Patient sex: F
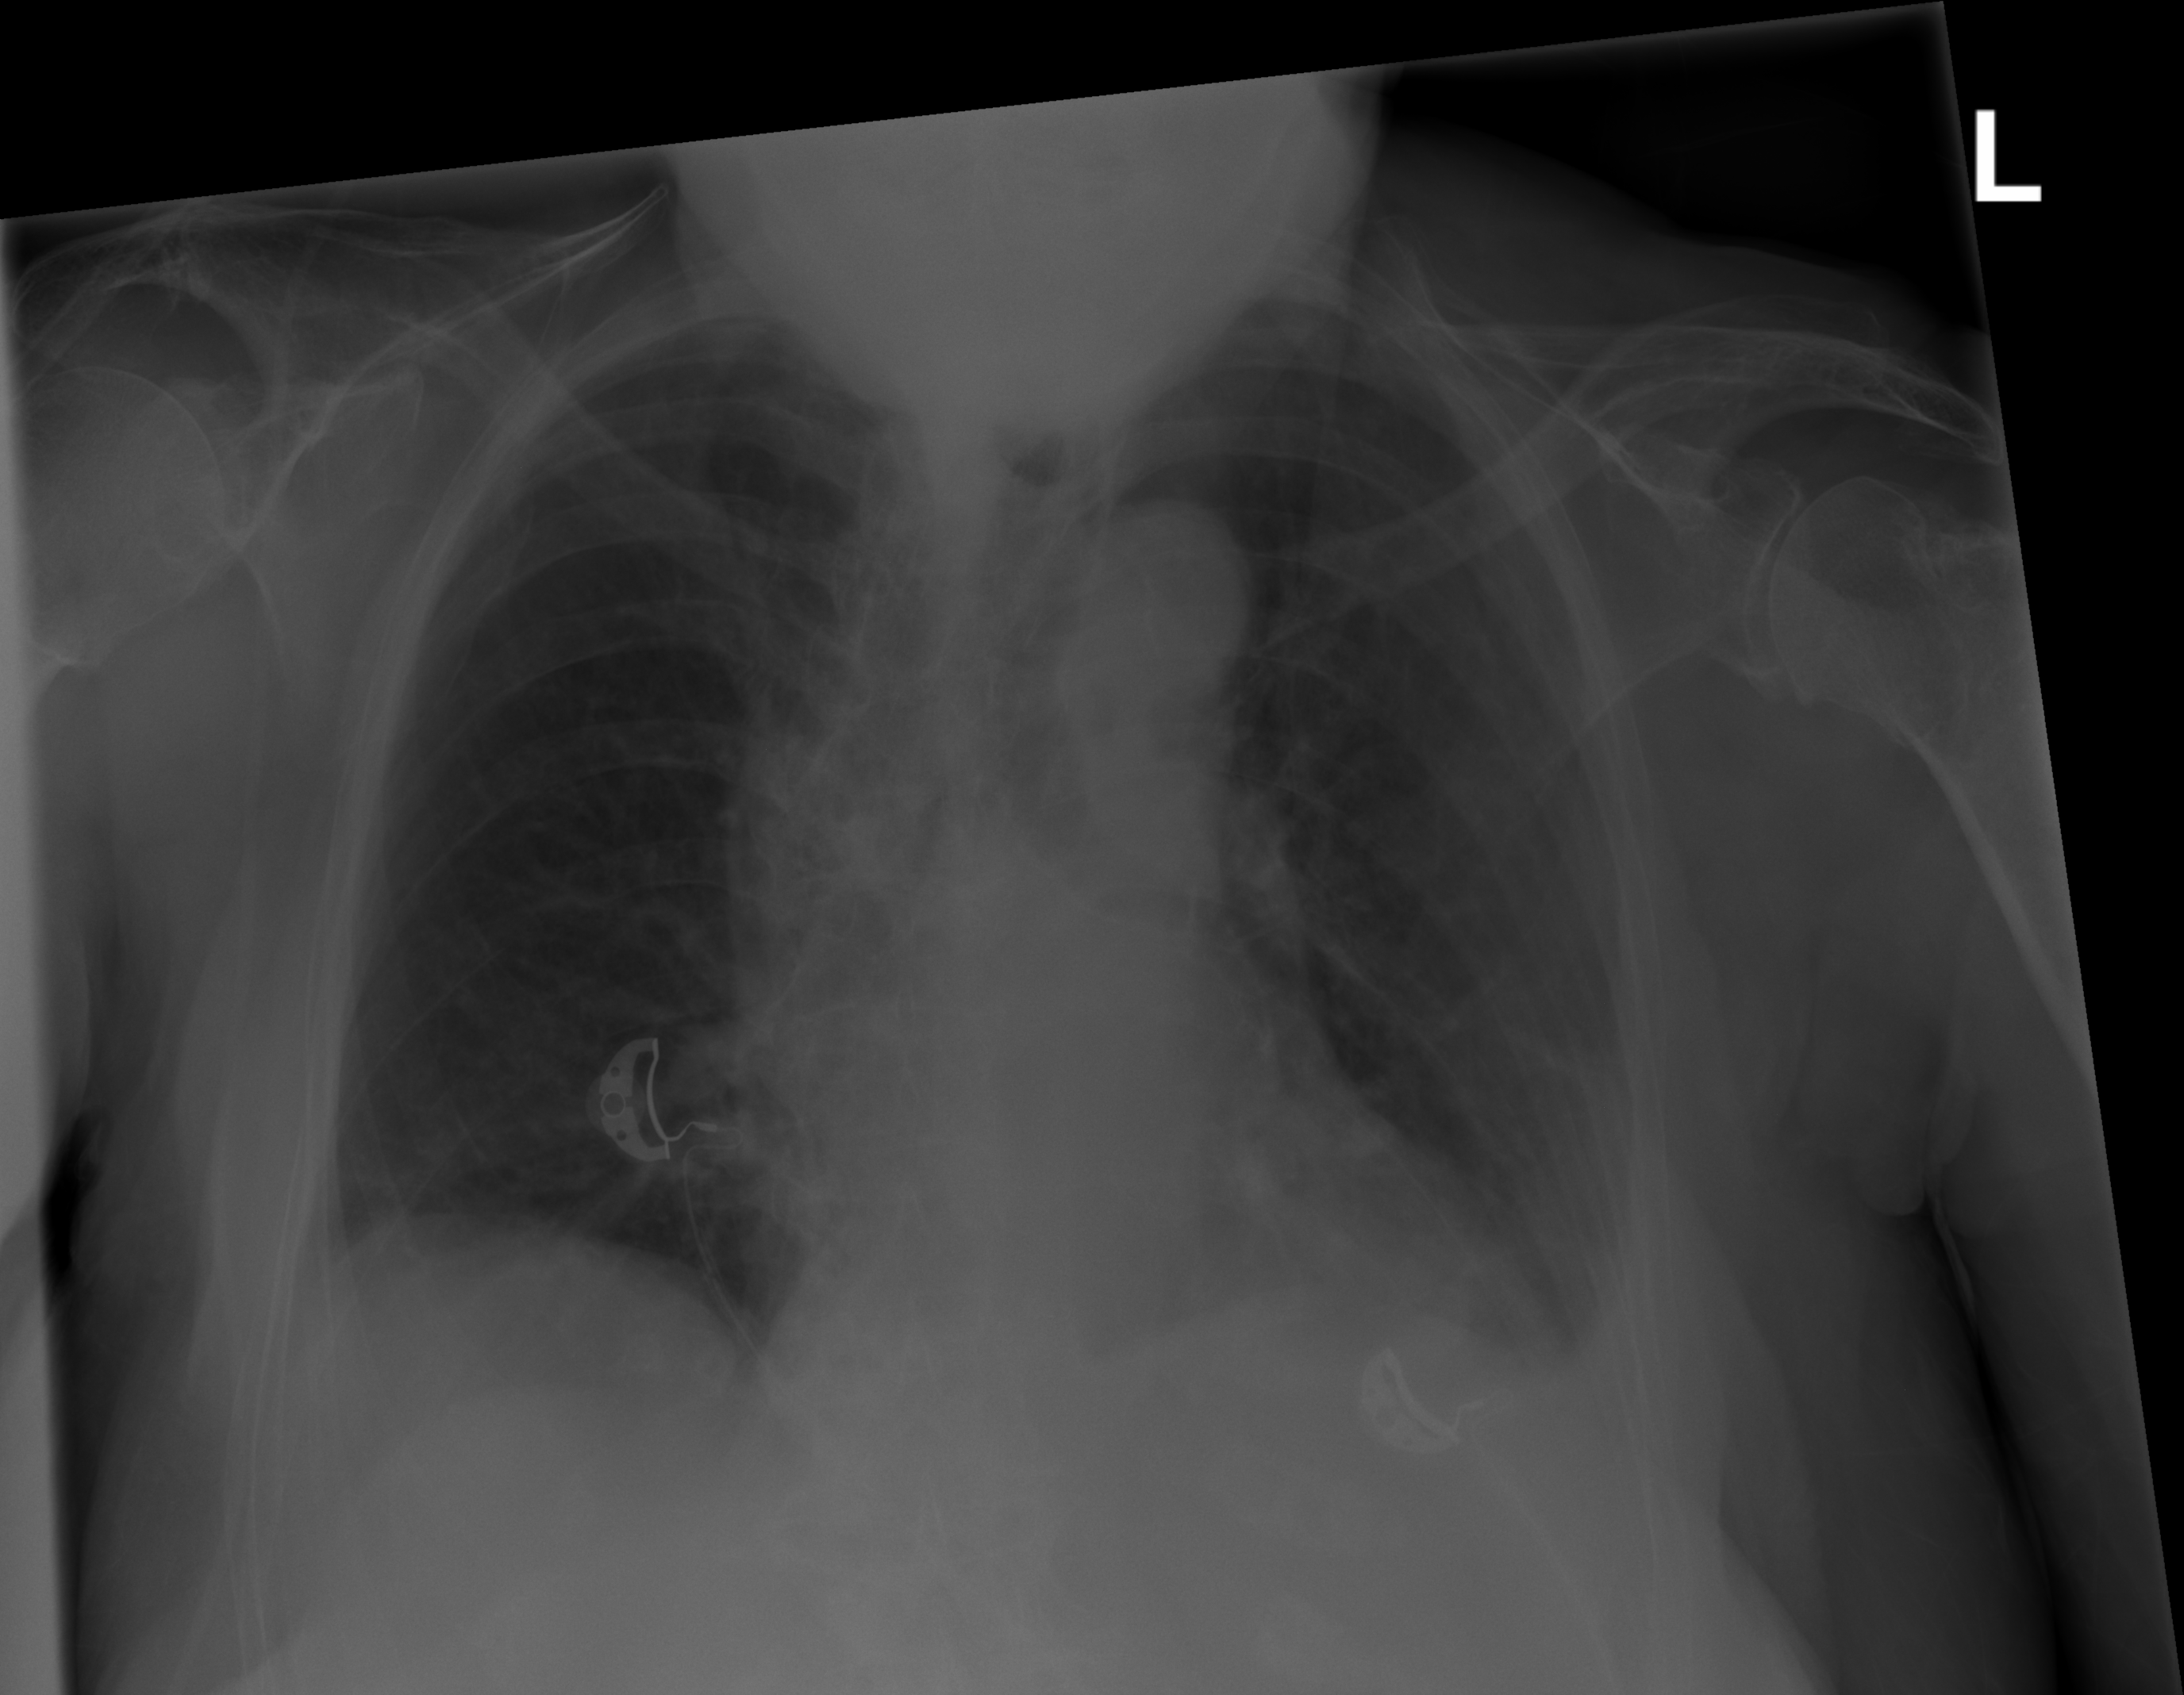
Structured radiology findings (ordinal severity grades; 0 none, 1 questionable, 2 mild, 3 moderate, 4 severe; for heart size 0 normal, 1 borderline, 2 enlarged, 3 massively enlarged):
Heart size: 0
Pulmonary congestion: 0
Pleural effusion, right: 0
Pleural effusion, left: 1
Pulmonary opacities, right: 0
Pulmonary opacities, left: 0
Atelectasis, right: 0
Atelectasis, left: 0